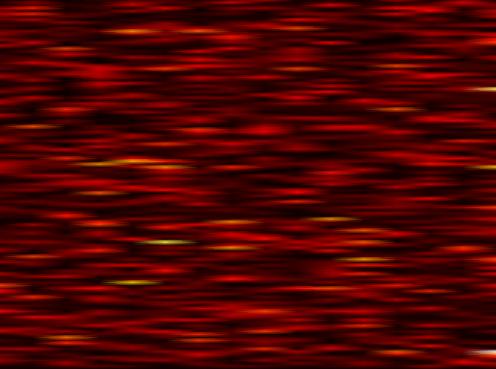
Label: WOLA